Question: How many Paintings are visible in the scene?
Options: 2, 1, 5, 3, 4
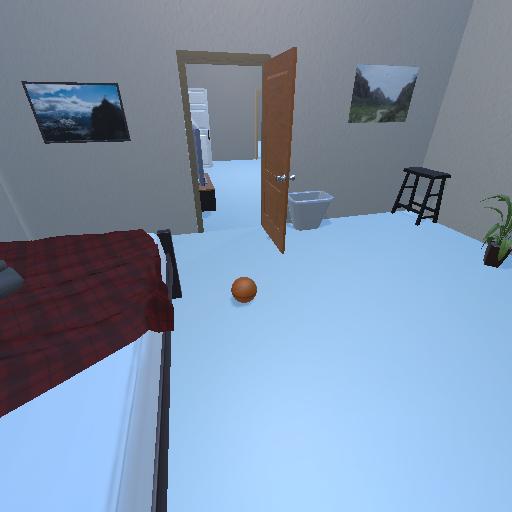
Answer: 2